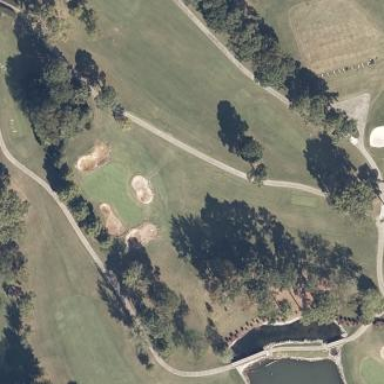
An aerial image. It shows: Golf fairway surrounded by grass.